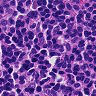
Metastatic tissue present: no